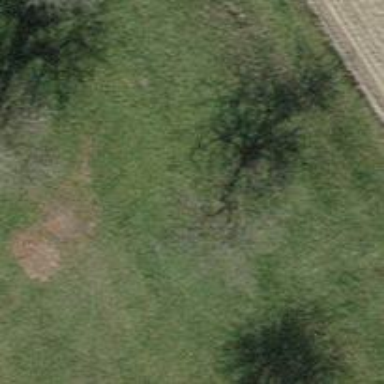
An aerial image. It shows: Single tag "natural: tree."